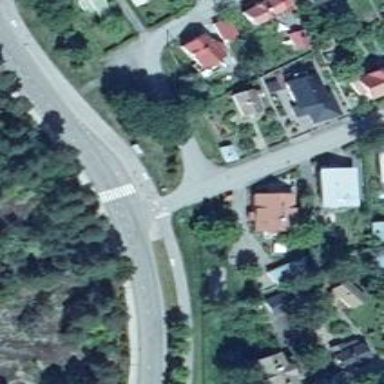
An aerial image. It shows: Junction.